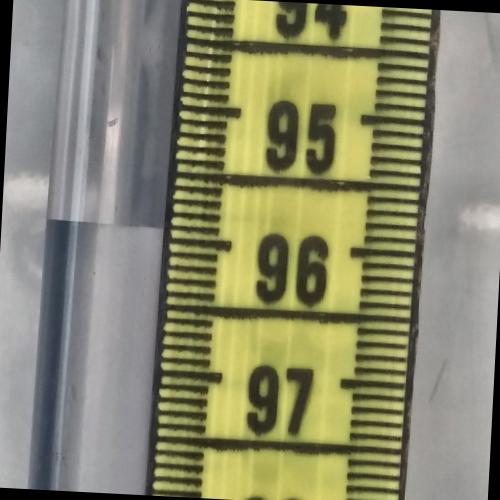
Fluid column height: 95.9 cm